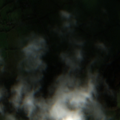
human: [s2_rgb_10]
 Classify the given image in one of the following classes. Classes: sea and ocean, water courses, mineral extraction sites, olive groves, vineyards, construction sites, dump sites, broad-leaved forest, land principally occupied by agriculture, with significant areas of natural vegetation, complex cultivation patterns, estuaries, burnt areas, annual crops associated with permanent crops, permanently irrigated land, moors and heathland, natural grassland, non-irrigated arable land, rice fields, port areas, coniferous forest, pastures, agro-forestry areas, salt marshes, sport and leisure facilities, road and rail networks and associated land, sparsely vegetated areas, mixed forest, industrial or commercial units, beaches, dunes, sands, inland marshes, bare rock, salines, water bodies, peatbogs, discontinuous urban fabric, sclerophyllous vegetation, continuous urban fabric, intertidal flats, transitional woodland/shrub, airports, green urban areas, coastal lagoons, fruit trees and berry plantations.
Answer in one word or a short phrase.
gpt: pastures, coniferous forest